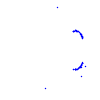
Particle: kaon